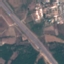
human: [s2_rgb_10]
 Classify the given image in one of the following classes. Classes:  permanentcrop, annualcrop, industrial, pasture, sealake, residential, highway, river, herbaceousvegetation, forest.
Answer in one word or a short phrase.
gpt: Highway